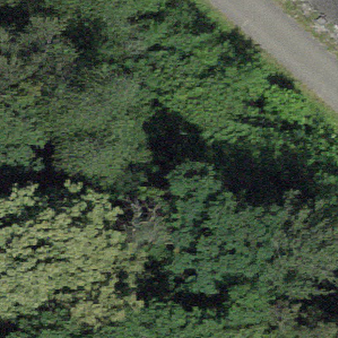
Label: other